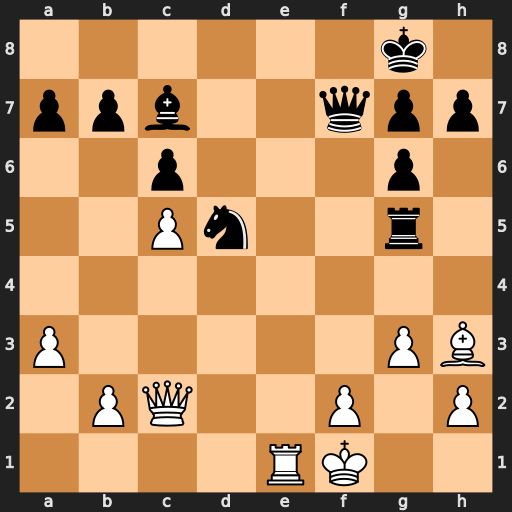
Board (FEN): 6k1/ppb2qpp/2p3p1/2Pn2r1/8/P5PB/1PQ2P1P/4RK2
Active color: w
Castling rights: -
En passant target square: -
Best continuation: Be6 Qxe6 Rxe6